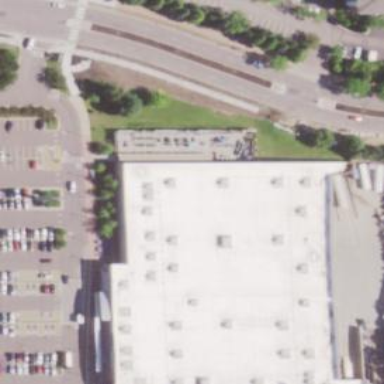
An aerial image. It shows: Supermarket building.